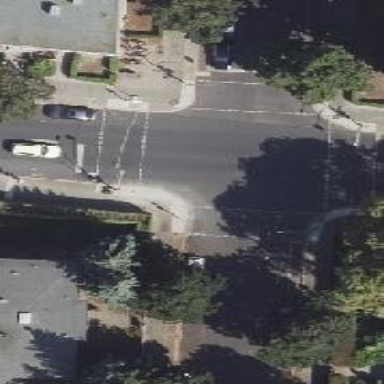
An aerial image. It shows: Residential road with asphalt surface and parallel parking lanes on both sides. The parking lanes are on-street.